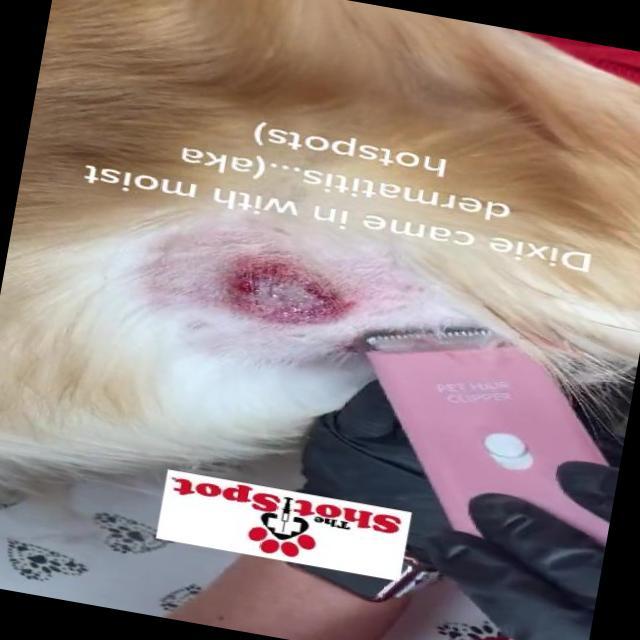
Canine dermatitis — inflammation of the skin presenting with erythema, pruritus, papules, and excoriation. May be allergic, contact, or atopic in origin.